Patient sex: F
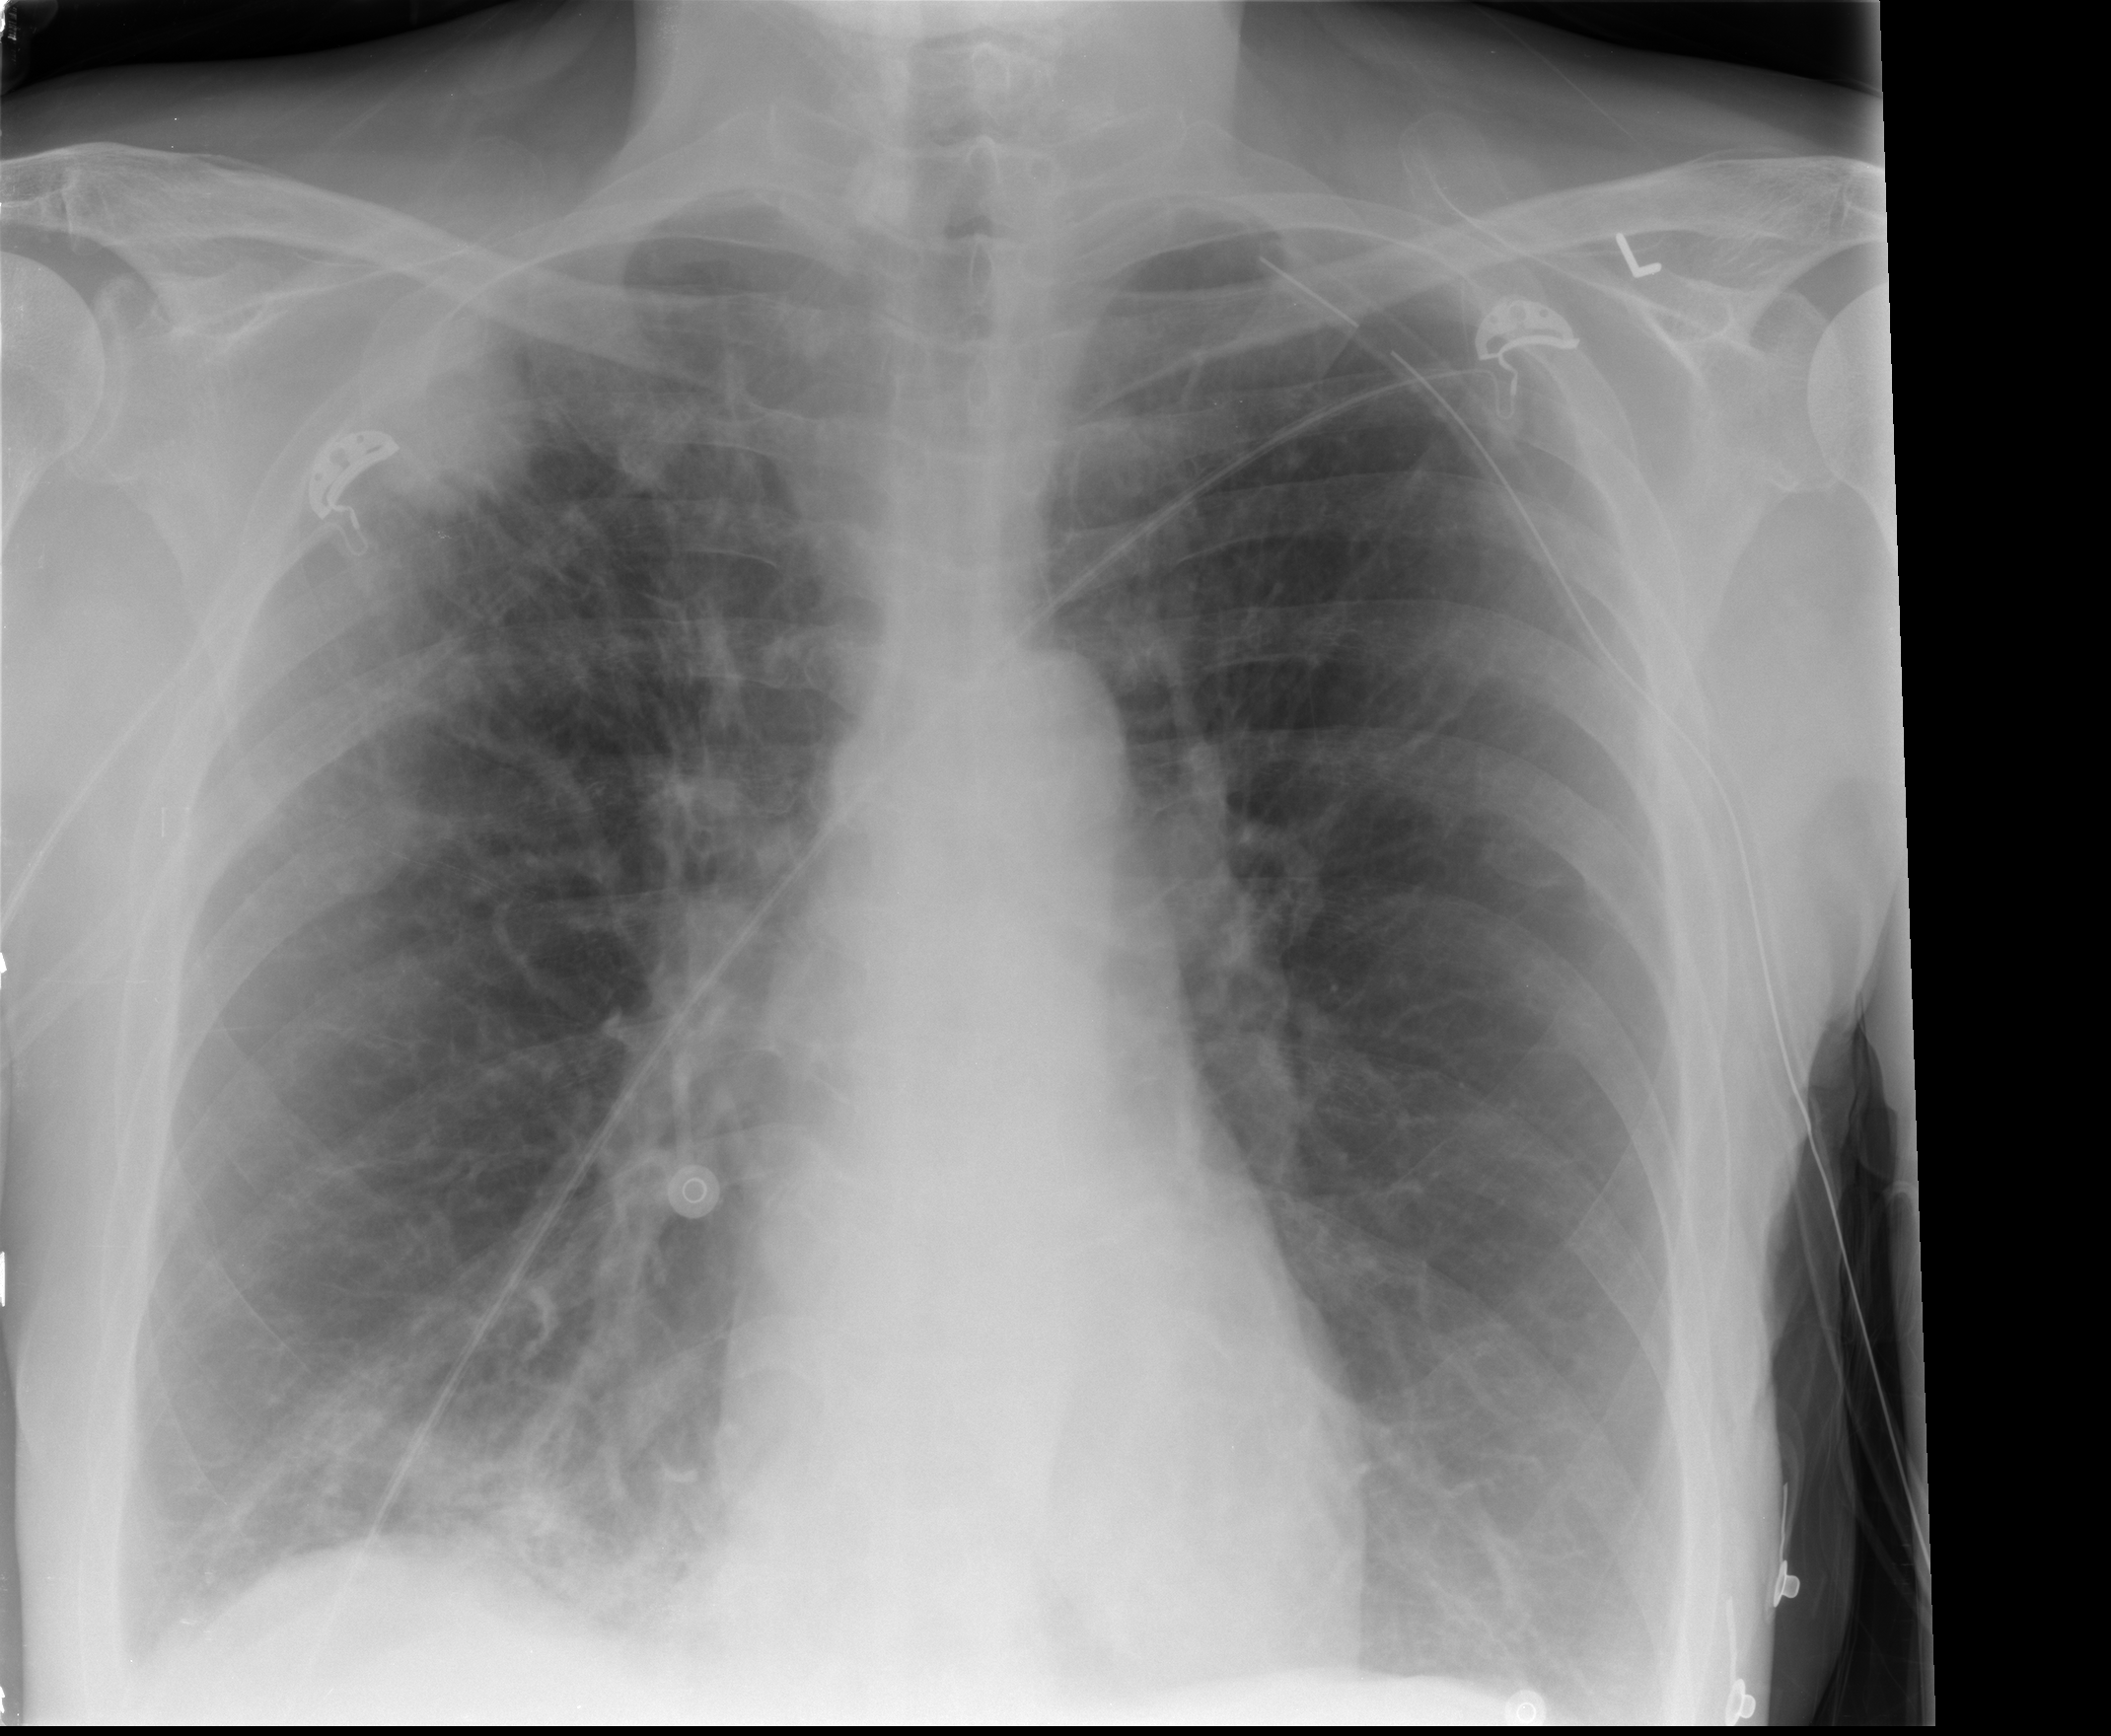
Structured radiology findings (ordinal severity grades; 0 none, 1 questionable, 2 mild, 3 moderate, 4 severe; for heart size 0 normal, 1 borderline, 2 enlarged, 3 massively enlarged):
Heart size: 0
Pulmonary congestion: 2
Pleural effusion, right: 1
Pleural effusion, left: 1
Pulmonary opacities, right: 0
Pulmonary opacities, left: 0
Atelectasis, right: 2
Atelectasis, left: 2